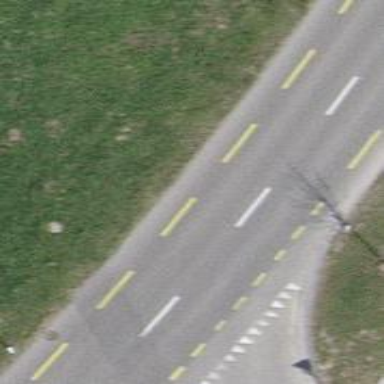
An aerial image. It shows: Secondary road with asphalt surface and designated cycle lane.